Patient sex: M
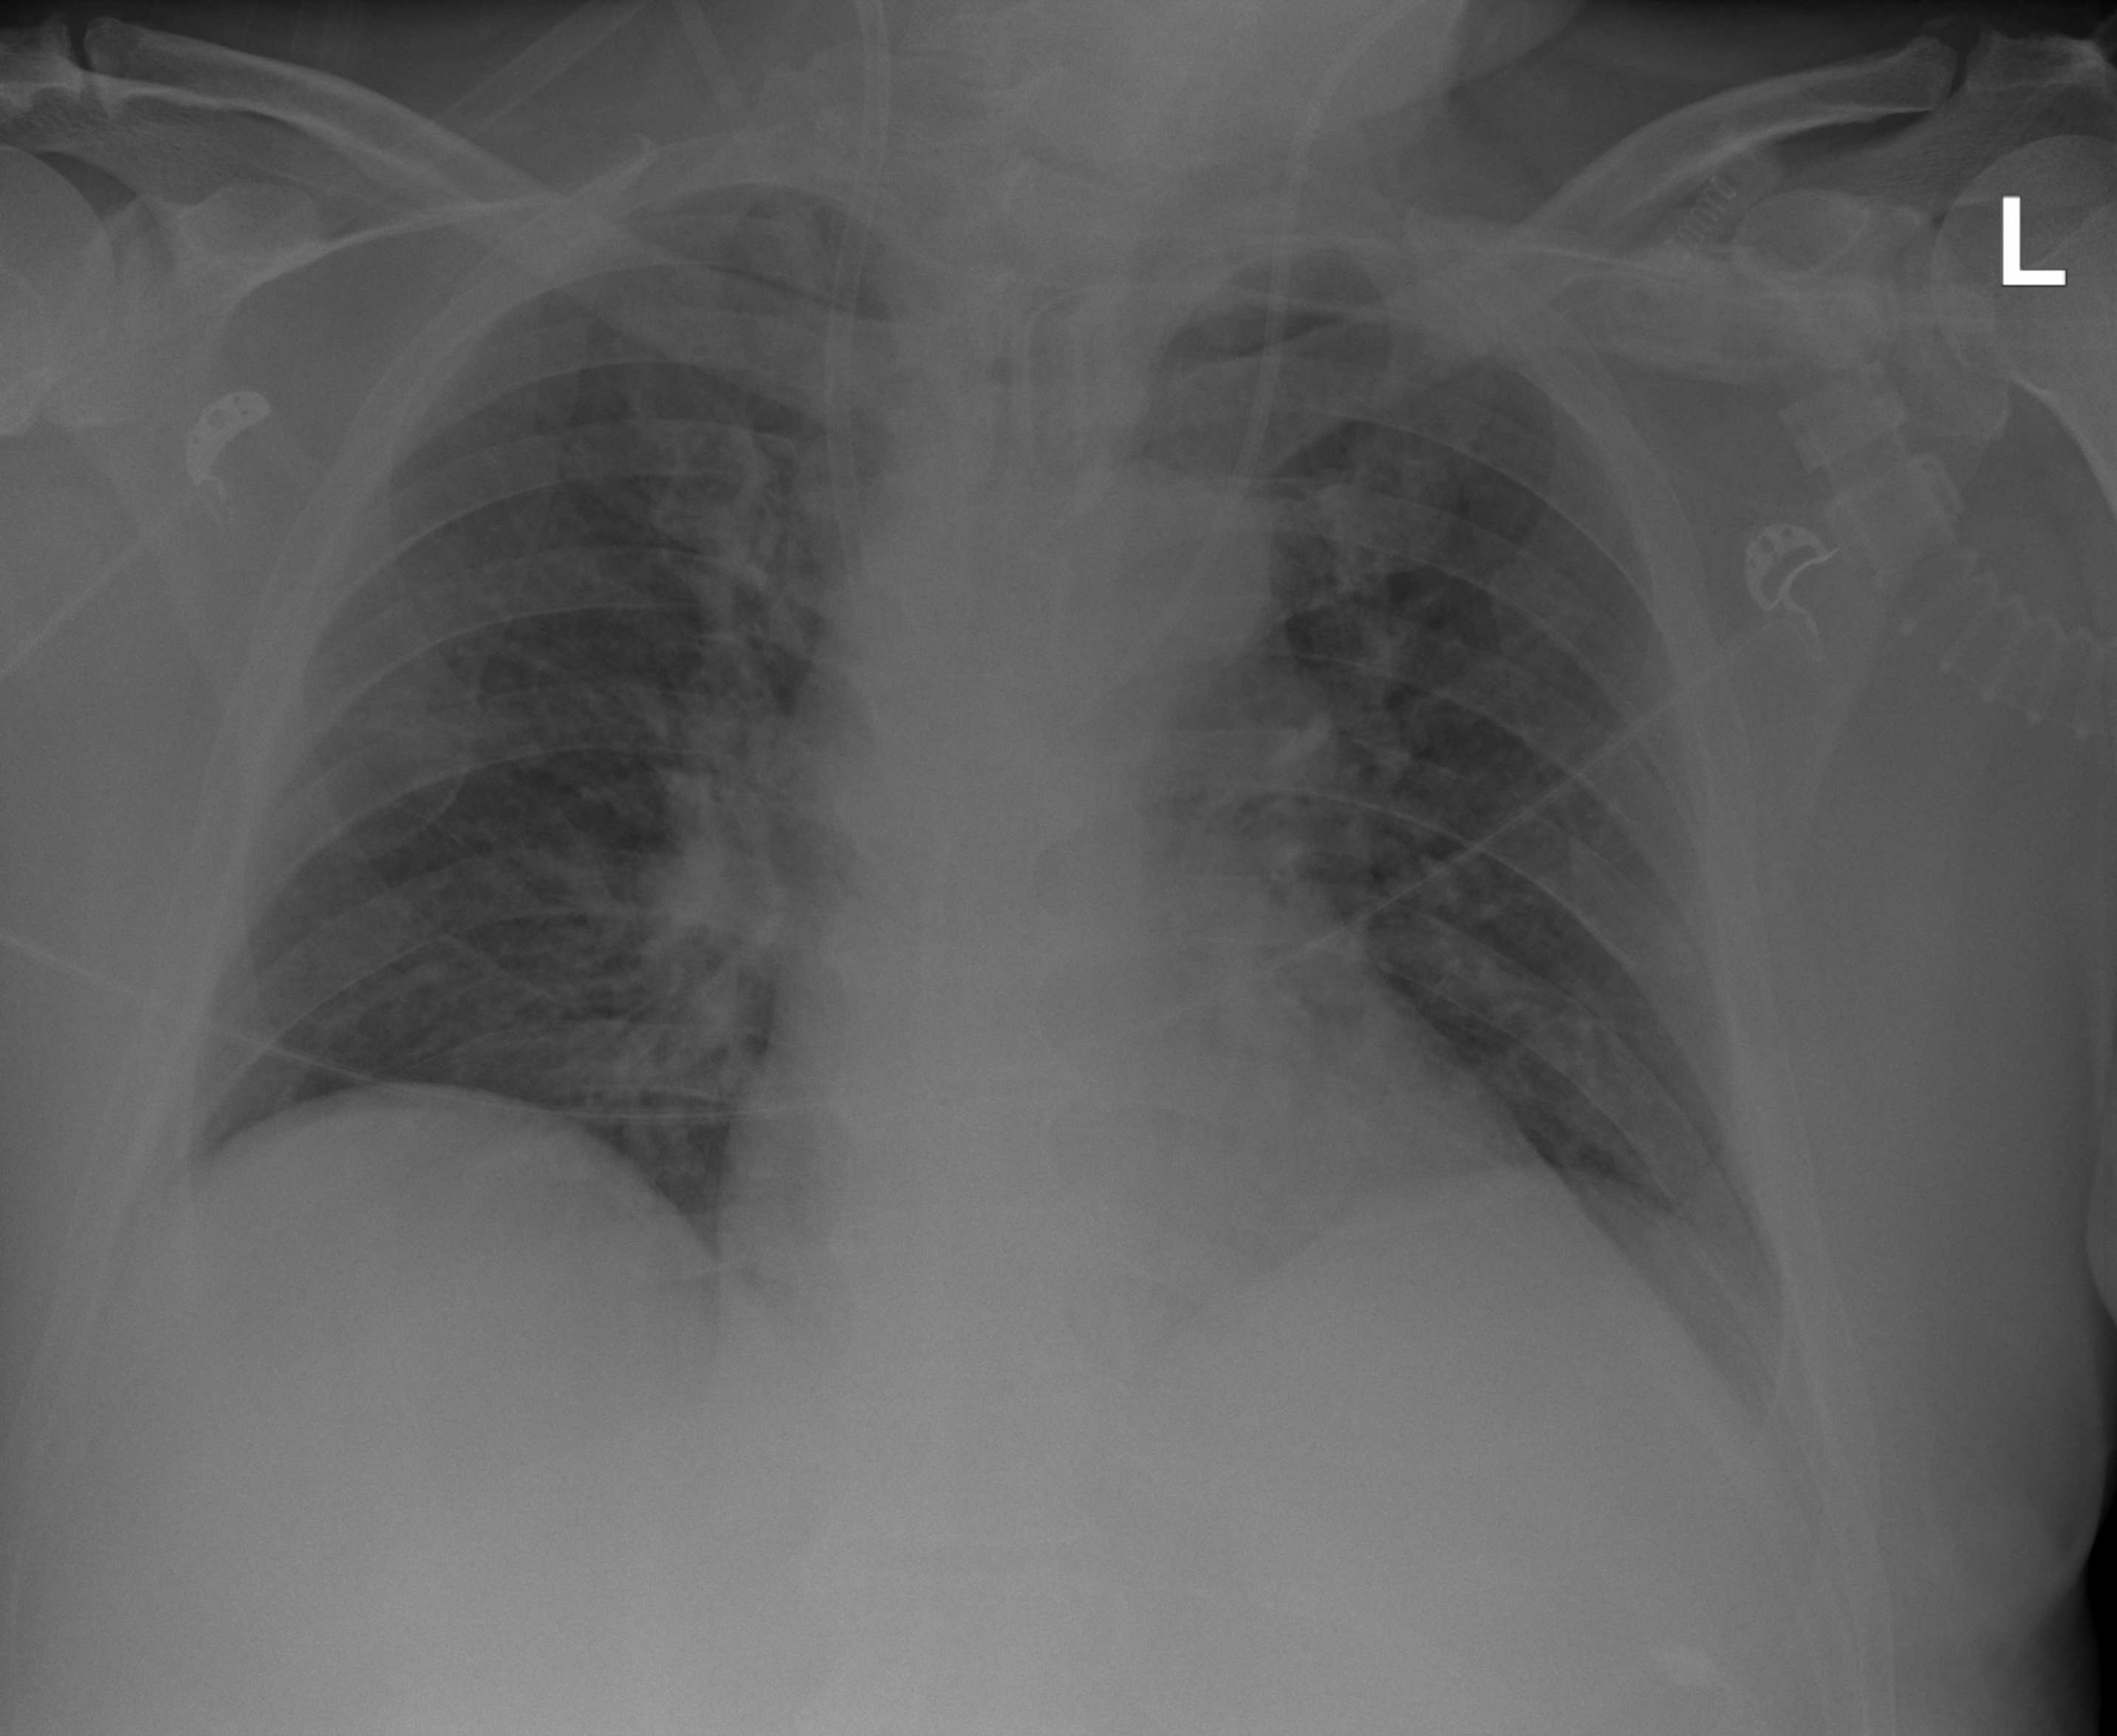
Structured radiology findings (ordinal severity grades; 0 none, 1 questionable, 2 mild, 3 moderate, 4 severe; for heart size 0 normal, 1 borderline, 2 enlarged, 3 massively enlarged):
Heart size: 0
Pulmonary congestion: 2
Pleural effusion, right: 0
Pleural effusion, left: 0
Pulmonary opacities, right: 3
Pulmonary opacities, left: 0
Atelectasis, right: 0
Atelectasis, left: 0